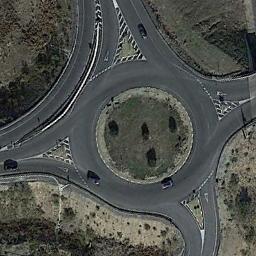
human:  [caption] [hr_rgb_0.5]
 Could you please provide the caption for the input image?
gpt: The roundabout connects four roads and some cars are driving on the roundabout .

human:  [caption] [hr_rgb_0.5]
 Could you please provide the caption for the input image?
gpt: There are some trees and a large wasteland around the crossroads .

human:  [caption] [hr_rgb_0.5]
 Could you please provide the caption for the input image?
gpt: There are several cars at the roundabout .

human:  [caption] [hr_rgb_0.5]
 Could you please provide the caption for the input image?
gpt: The roundabout is on the bare land next to trees .

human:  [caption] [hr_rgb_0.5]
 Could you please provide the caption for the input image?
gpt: There are some green bushes near the roundabout .